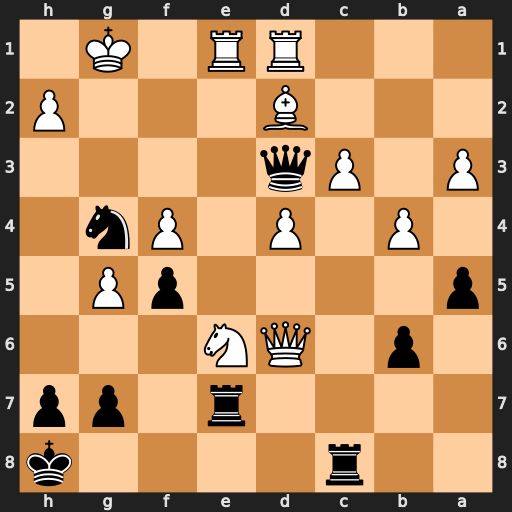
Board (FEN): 2r4k/4r1pp/1p1QN3/p4pP1/1P1P1Pn1/P1Pq4/3B3P/3RR1K1
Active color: b
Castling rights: -
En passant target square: -
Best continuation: Qf3 Be3 Rce8 Qxe7 Rxe7